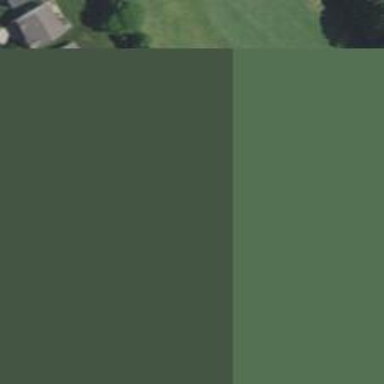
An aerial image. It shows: Grassy area designated as golf fairway.